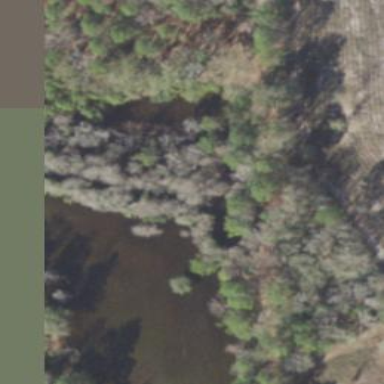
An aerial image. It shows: Swampy wetland area.